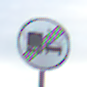
Verkehrszeichen: EndeUeberholverbotKraftfahrzeuge
Umgebung: Outdoor, Nature
Tageszeit: SunriseSunset
Wetter: PartlyCloudy
Licht: Natural
Jahreszeit: NotSpecified
Kontrast: LowContrast